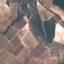
Land use / land cover class: PermanentCrop